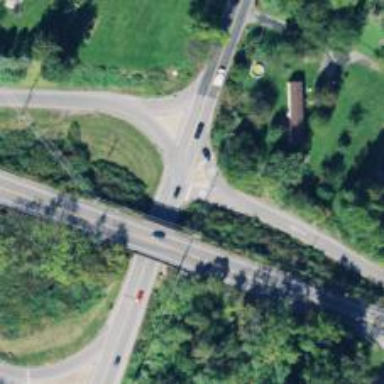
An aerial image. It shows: Trunk link highway.